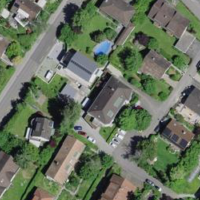
EUNIS habitat code: 55
Species observed at this site:
Berberis vulgaris